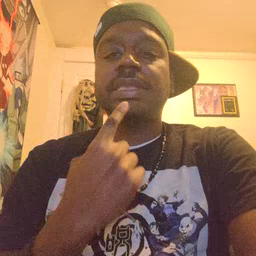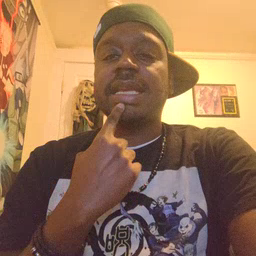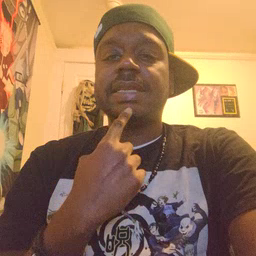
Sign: say